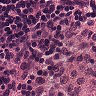
Metastatic tissue present: no